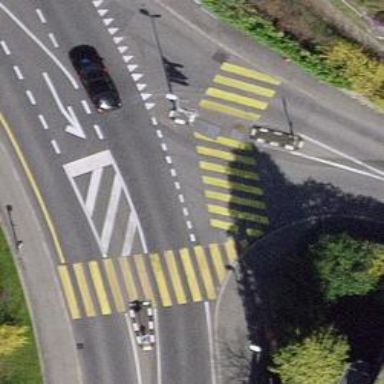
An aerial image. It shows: Uncontrolled zebra crossing with pedestrian island.